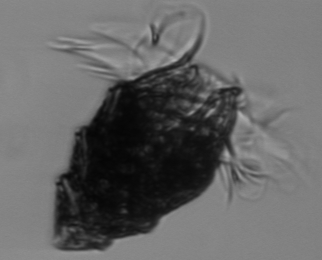
Label: Laboea_strobila